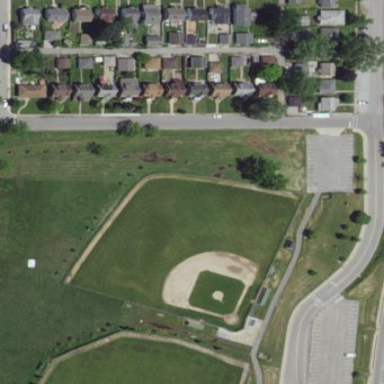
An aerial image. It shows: Baseball pitch for leisure land.